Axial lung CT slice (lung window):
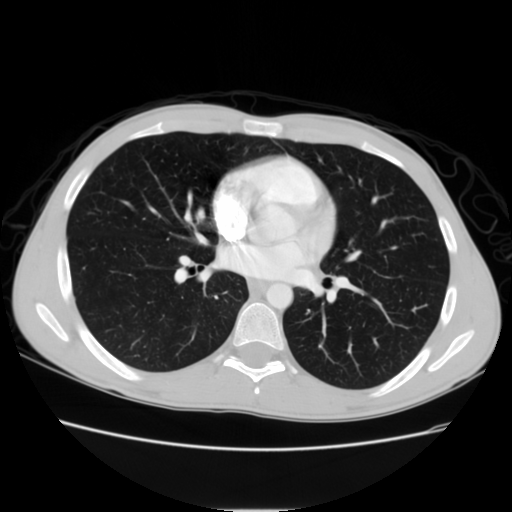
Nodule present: no